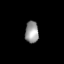
Tissue: lung
Cell type: Endothelial cells
Senescence score: 0.5943
Nuclear area (px): 288
Mean DAPI intensity: 151.844